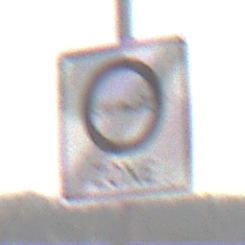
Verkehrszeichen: EndeUmweltzone
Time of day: Midday
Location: Outdoor (Nature)
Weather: Overcast
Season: Winter
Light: Natural